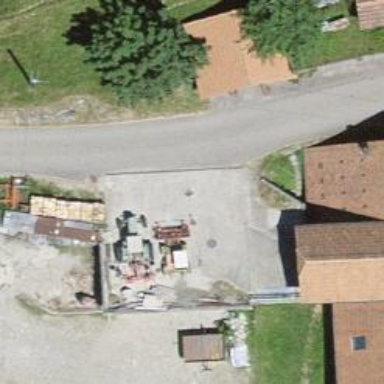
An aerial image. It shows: Garage.